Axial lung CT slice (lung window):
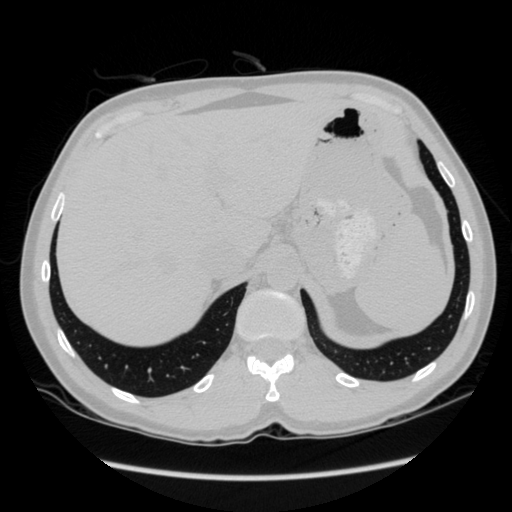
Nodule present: no